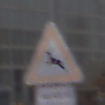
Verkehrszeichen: WildwechselRechts
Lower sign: LaengeEinerStrecke5
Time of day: MorningAfternoon
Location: Outdoor (Urban)
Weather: Overcast
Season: NotSpecified
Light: Natural